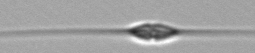
Label: Cylindrotheca